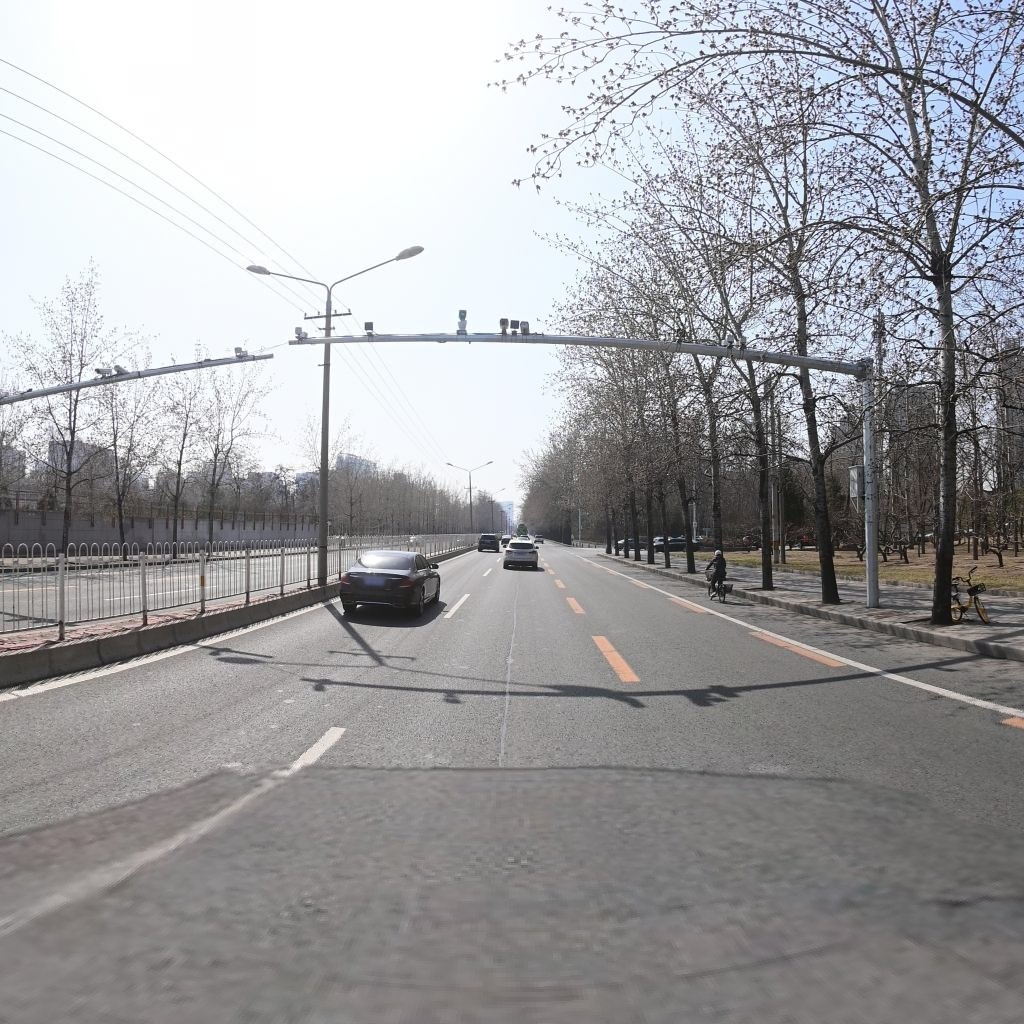
Region: Chaoyang
Road damage annotations: longitudinal patch